Question: I have a CollectionView cell that has an image view and a label within it. When I try to set either the image or the text within the label my program crashes within this error:
'''
fatal error: unexpectedly found nil while unwrapping an Optional value
'''
The cell is a custom class that has inherited from UICollectionViewCell, and the outlets have been created and linked in the storyboard:
'''
class CustomCell: UICollectionViewCell {
@IBOutlet var thumbnailImageView: UIImageView!
@IBOutlet var textLabel: UILabel!
}
'''
I am setting the imageView with:
'''
override func collectionView(collectionView: UICollectionView, cellForItemAtIndexPath indexPath: NSIndexPath) -> UICollectionViewCell {
let cell = collectionView.dequeueReusableCellWithReuseIdentifier(reuseIdentifier, forIndexPath: indexPath) as CustomCell
cell.thumbnailImageView.image = UIImage(named: "ss")
return cell
}
'''
I originally thought there was something wrong with the image file location so I commented it out and tried to change the text of the label with:
'''
override func collectionView(collectionView: UICollectionView, cellForItemAtIndexPath indexPath: NSIndexPath) -> UICollectionViewCell {
let cell = collectionView.dequeueReusableCellWithReuseIdentifier(reuseIdentifier, forIndexPath: indexPath) as CustomCell
cell.textLabel.text = "Hello"
return cell
}
'''
But that also caused a crash. What could cause a custom cell to load correctly but not have access to any of its' members?
EDIT: In the viewdidload function I registered my class like this:
'''
self.collectionView?.registerClass(CustomCell.self, forCellWithReuseIdentifier: reuseIdentifier)
'''
EDIT:

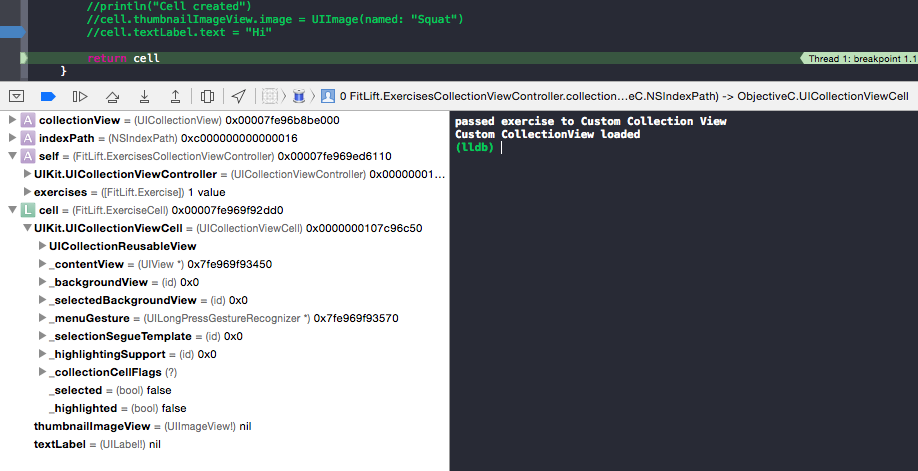
Answer: You shouldn't register the class if the cell was made in a storyboard. Delete that line. Make sure you set the identifier for the cell in the storyboard. You only register the class if you're making the cell entirely in code.